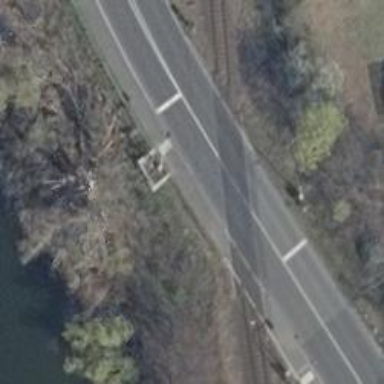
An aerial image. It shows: Railway level crossing.